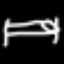
Label: bed